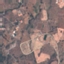
Land use / land cover: PermanentCrop